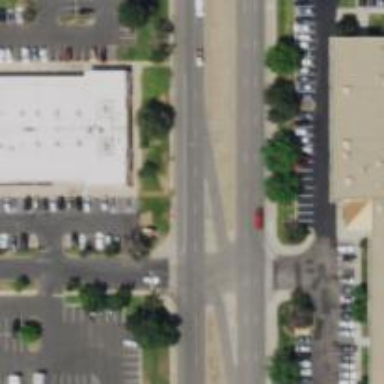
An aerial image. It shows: Asphalt road with secondary link designation.